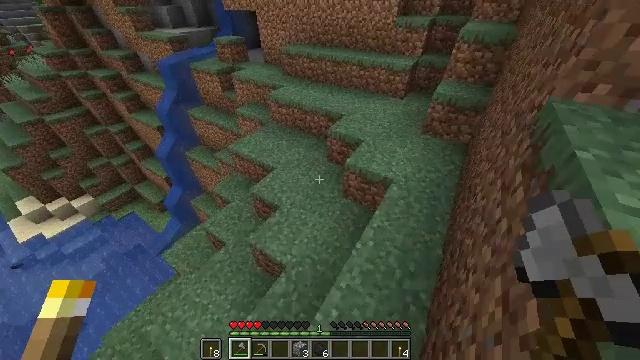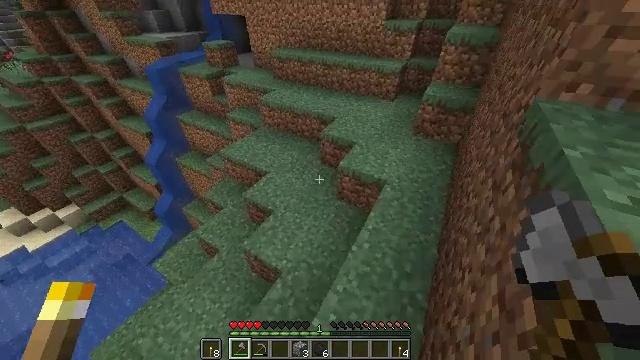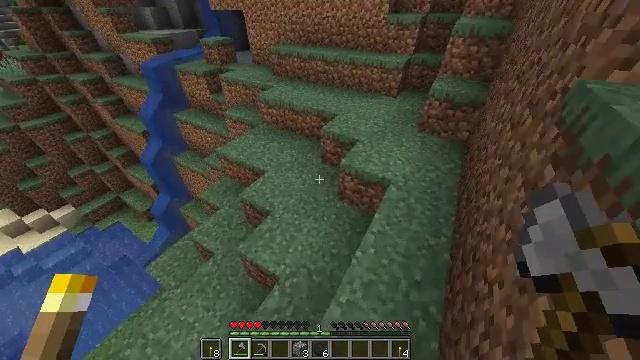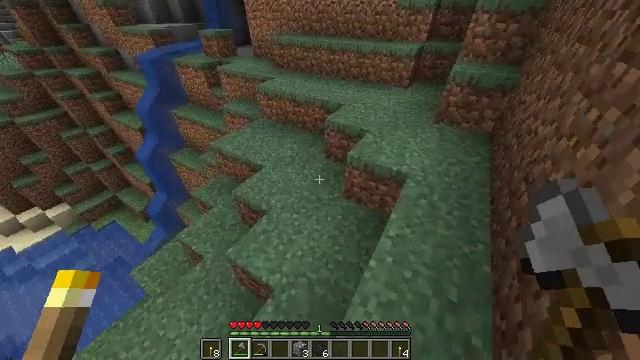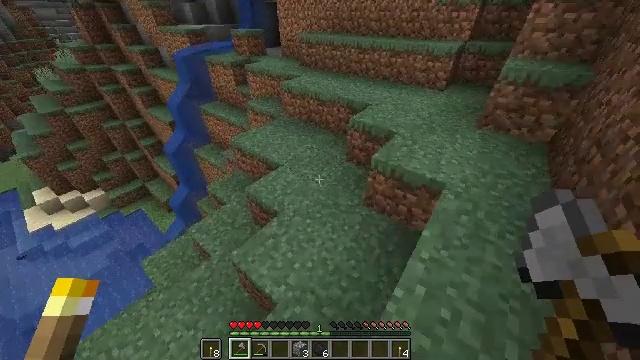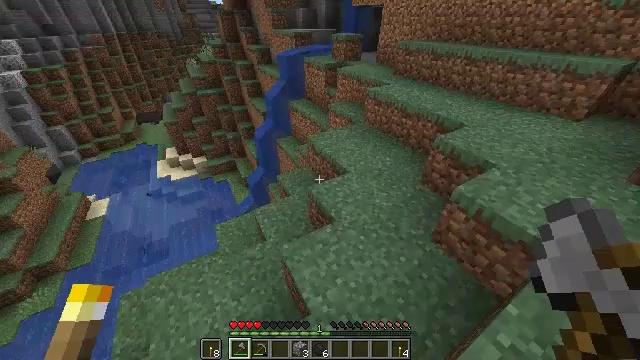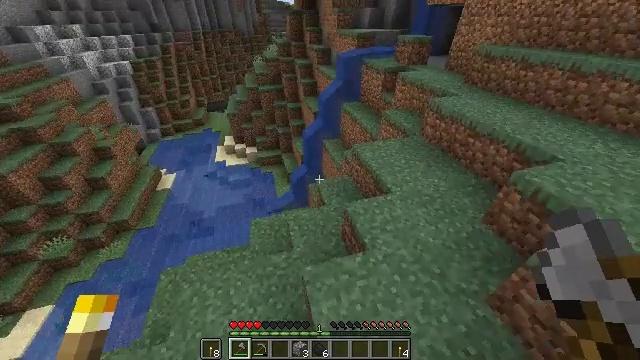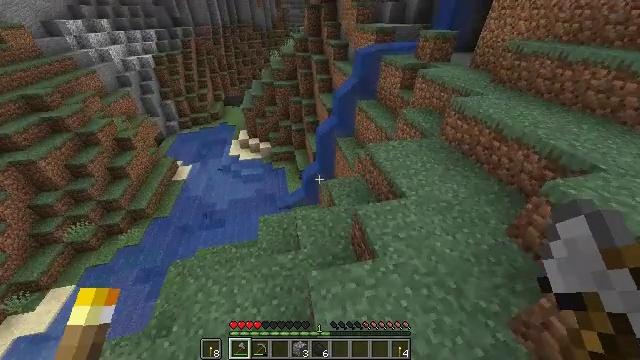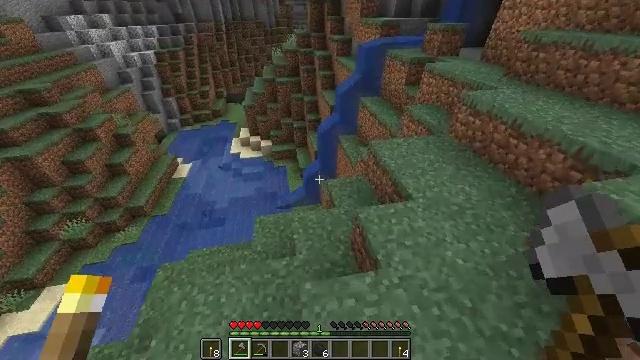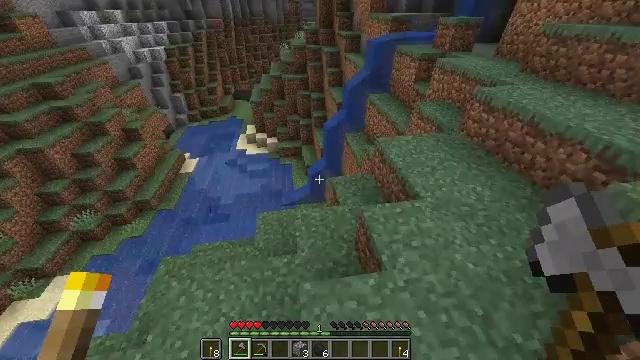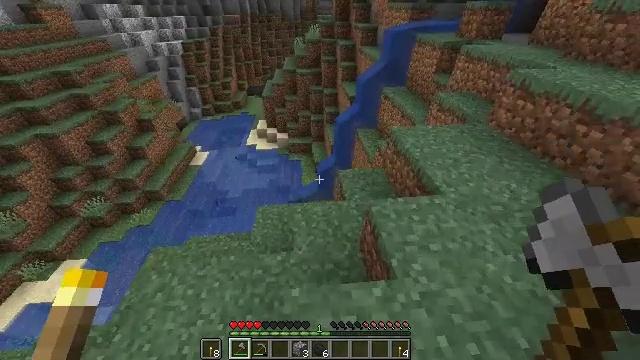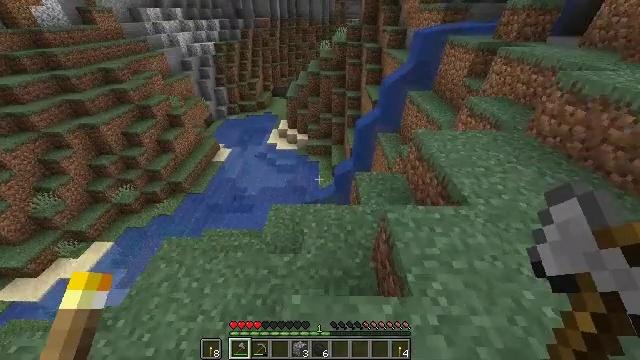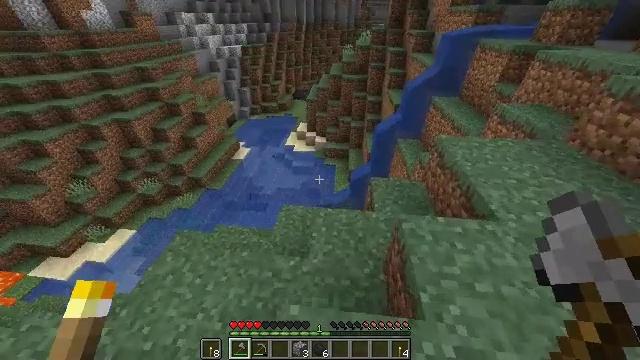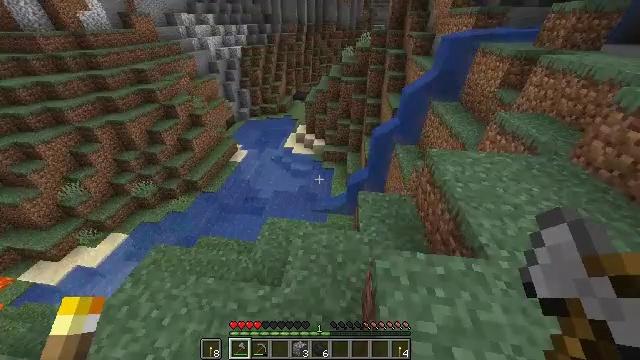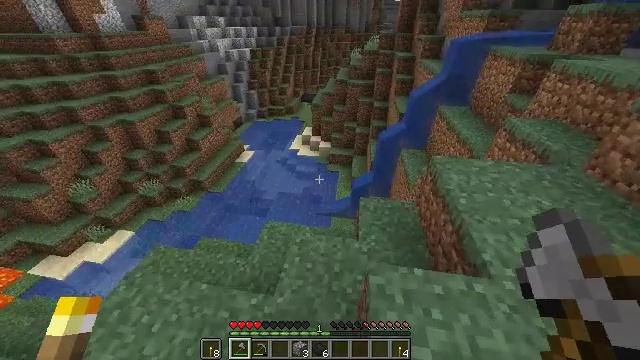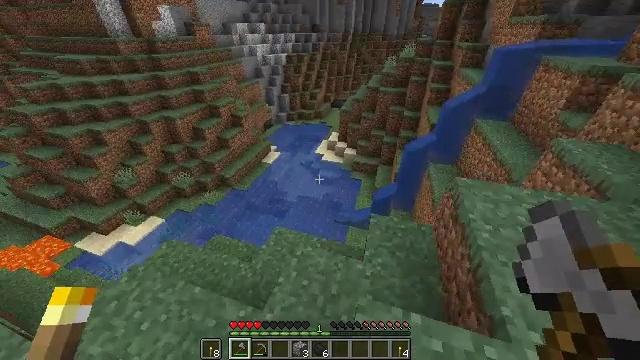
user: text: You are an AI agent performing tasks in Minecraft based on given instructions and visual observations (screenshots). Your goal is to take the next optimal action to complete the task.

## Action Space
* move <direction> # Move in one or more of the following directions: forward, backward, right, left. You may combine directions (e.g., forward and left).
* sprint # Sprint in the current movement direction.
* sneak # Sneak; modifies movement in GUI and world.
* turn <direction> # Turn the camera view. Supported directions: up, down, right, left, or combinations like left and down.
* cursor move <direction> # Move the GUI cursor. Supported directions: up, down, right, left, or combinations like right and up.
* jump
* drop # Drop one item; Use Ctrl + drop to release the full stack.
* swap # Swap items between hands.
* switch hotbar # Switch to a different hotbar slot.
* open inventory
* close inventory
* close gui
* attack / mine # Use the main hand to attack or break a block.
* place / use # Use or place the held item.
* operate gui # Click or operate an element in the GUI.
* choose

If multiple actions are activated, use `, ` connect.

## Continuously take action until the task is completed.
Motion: motion action
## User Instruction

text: Kill mobs.
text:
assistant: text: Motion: move forward, sprint, turn right
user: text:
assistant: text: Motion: move forward, sprint
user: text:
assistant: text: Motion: move forward, sprint
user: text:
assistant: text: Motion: move forward, sprint, turn left and up
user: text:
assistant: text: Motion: move forward, sprint, turn left
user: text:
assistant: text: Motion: move forward, sprint, turn left
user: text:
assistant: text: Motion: move forward, sprint, turn left
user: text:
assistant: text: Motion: move forward and move right, sprint
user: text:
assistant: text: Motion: move forward and move right, sprint, turn left
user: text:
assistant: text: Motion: move forward and move right, sprint, turn left
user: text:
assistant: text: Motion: move forward and move right, sprint, turn left
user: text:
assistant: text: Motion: move forward and move right, sprint, turn left and up
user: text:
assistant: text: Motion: move forward and move right, sprint
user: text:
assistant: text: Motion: move forward and move right, sprint, turn left
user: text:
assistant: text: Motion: move forward and move right, sprint, turn left and up
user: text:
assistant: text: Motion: move forward and move right, sprint, turn left
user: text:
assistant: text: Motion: move forward and move right, sprint, turn left
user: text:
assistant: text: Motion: move forward, sprint, turn left and down
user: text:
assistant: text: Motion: move forward, sprint, turn left and down
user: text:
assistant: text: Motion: move forward, sprint, turn right and down
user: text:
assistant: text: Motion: move forward, sprint
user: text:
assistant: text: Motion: move forward, sprint
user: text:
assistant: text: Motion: move forward, sprint
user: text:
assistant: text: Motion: move forward, sprint, turn right
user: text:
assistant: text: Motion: move forward, sprint
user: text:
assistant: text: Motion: move forward, sprint, turn down
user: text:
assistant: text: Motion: move forward, sprint
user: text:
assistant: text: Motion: move forward, sprint
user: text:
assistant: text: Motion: move forward, sprint
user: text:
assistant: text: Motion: move forward, sprint